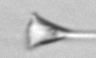
Label: Asterionellopsis_glacialis